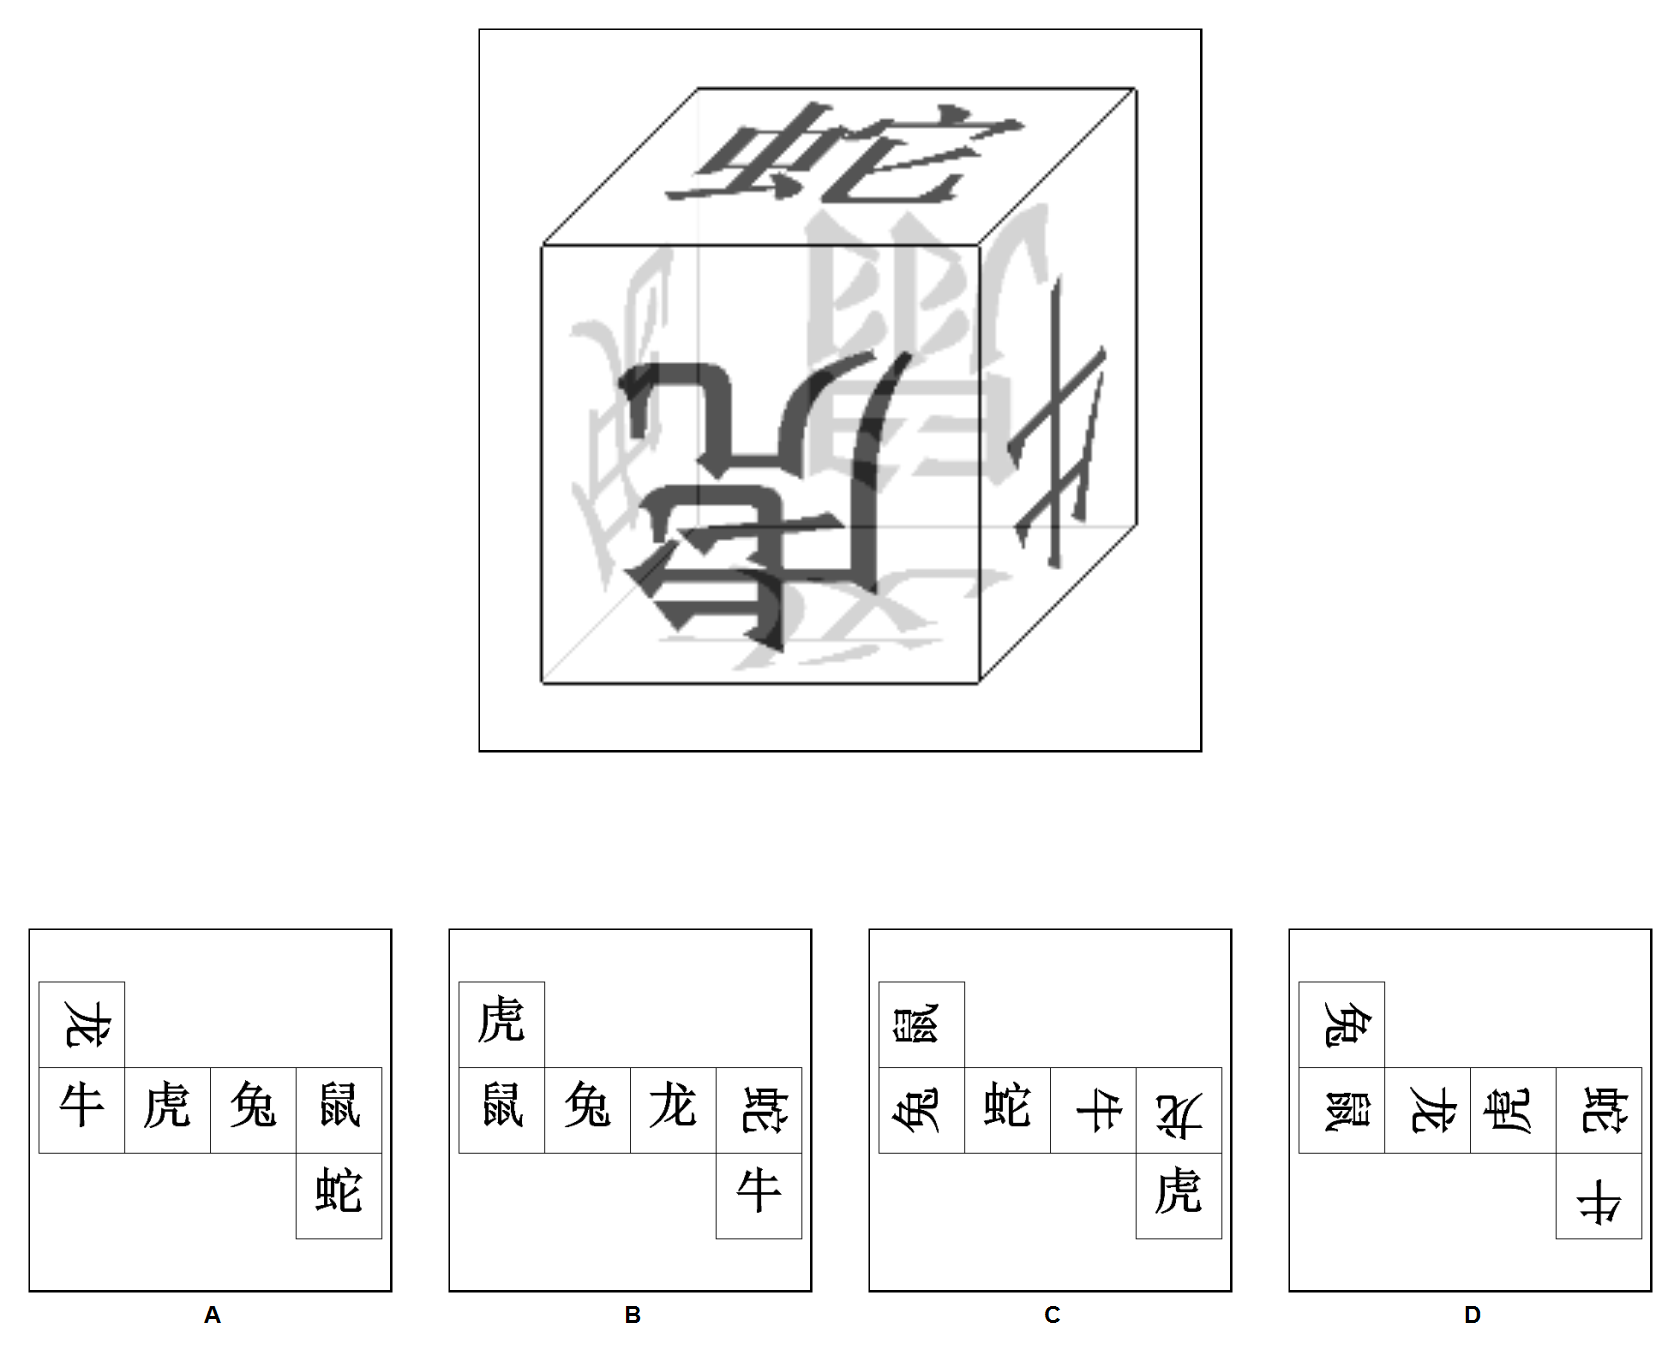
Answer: B